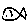
Label: fish